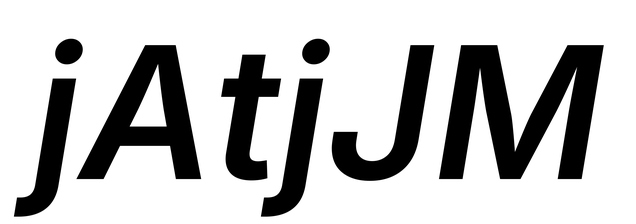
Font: Inter-Italic_SemiBold_Italic